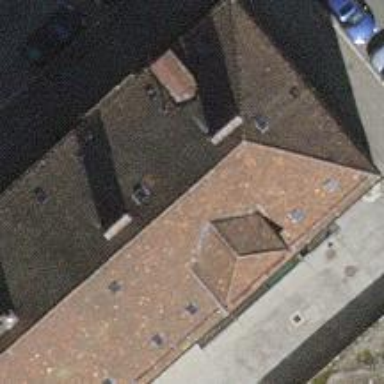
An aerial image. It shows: Apartments building with side-hipped roof shape.